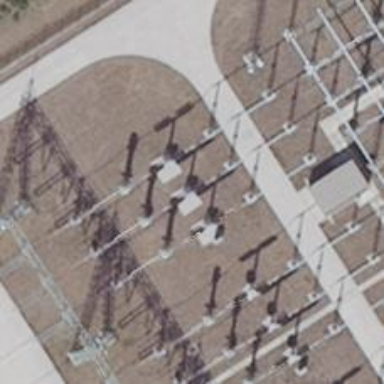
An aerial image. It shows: Outdoor switch with three cables connected.